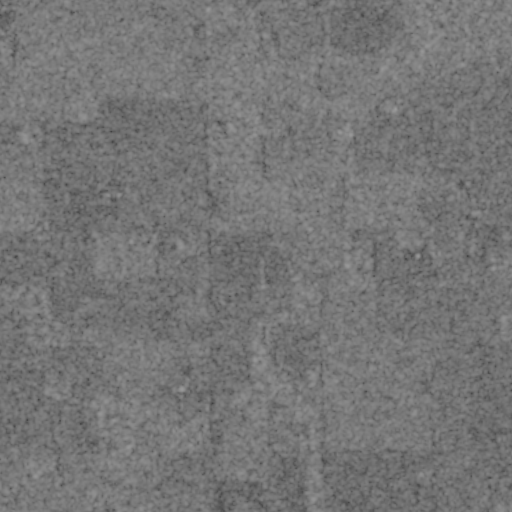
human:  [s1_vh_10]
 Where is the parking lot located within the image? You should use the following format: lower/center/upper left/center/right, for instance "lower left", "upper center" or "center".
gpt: The parking lot is located in the center of the image.
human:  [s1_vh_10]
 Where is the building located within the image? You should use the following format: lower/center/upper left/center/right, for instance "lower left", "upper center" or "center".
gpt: The building is located in the center of the image.
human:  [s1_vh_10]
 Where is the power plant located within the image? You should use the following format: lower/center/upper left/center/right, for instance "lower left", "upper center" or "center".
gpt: There is no power plant in the image.

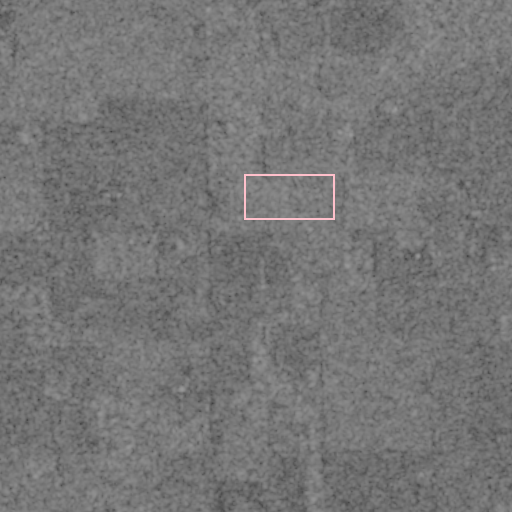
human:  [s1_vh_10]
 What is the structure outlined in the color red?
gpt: There is no red outline.
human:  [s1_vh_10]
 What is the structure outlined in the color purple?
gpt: There is no structure outlined in purple.